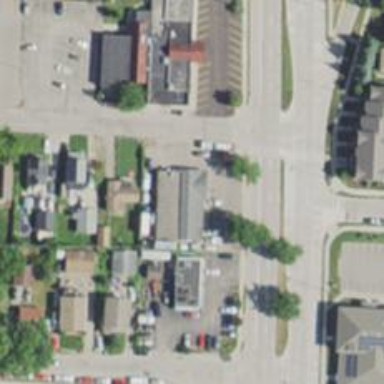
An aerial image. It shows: Convenience shop.